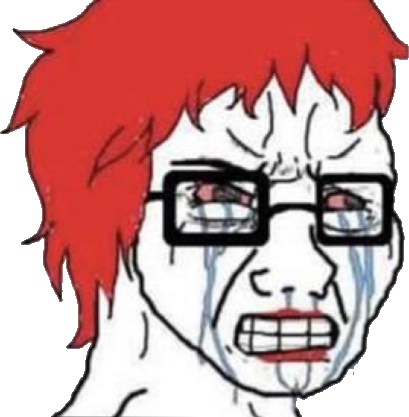
Label: 5_Crying_Wojak